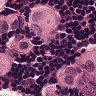
Metastatic tissue present: yes